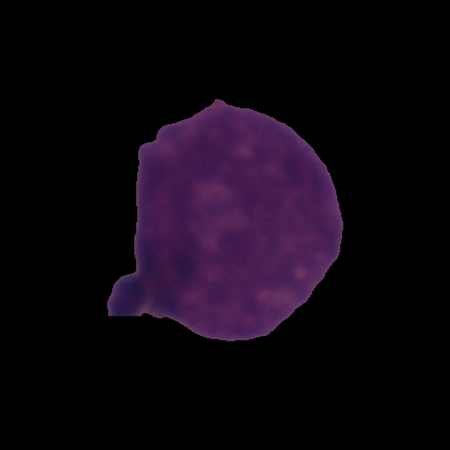
Label: healthy